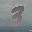
Label: 3